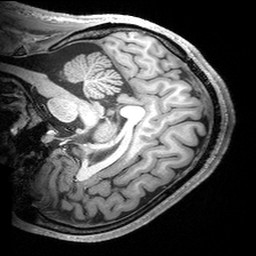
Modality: T1w
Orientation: sagittal
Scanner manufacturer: siemens
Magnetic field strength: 3 T
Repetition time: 2.53 s
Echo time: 0.00299 s